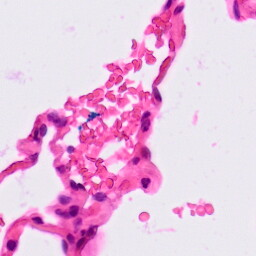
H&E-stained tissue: Lung